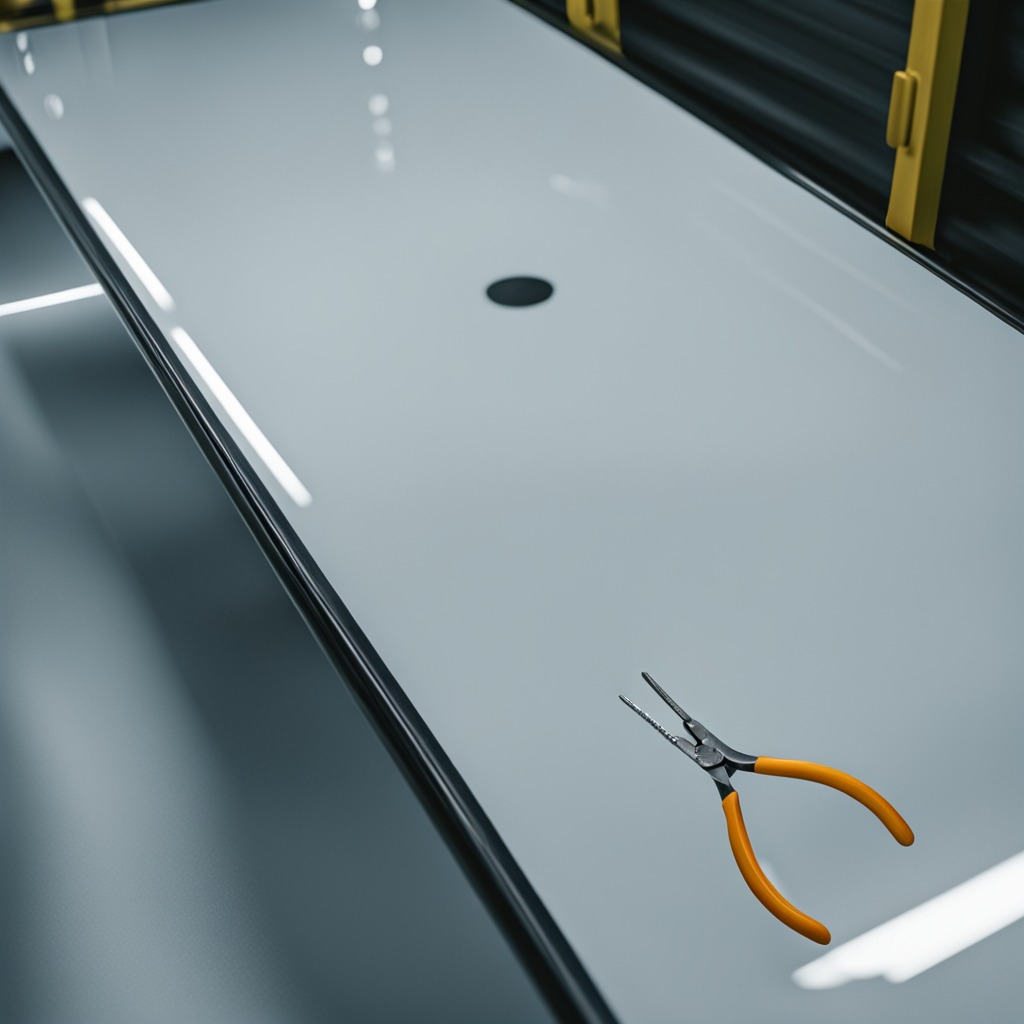
A plier is lying on the table in a ship maintenance bay.